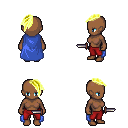
a pixel art fantasy rpg character, female body template, human, dark skin, blue cape, red pants, gold long mohawk hairstyle, dagger, four views (front, back, left, right), 2x2 character sprite sheet, small pixel art, hard edges, no anti-aliasing